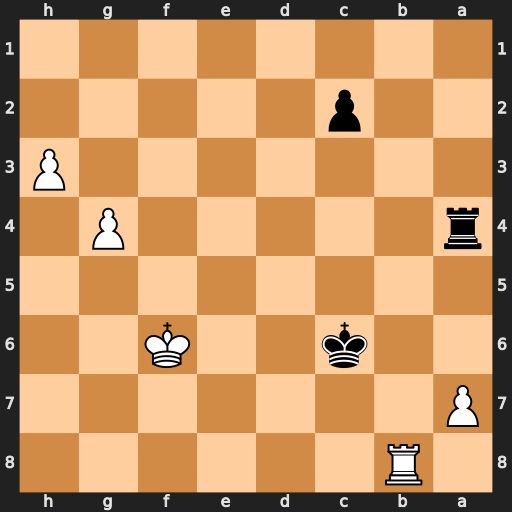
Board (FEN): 1R6/P7/2k2K2/8/r5P1/7P/2p5/8
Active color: b
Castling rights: -
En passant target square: -
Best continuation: Rxa7 Rc8+ Rc7 Rxc7+ Kxc7